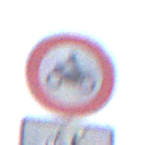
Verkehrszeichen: VerbotKraftraeder
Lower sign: EinspurigeFahrzeugeFrei6
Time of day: SunriseSunset
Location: Outdoor (Suburban)
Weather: Clear
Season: NotSpecified
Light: Natural